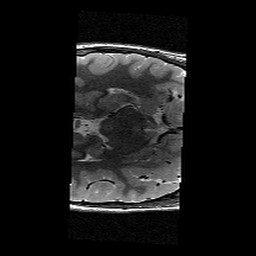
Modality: T2w
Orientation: axial
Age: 12
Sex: female
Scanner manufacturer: siemens
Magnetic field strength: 3 T
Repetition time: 9.23 s
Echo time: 0.067 s